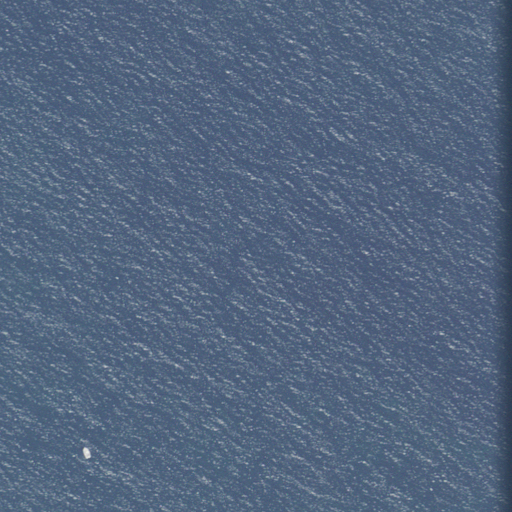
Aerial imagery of island in Massachusetts named Lone Rock containing only open water